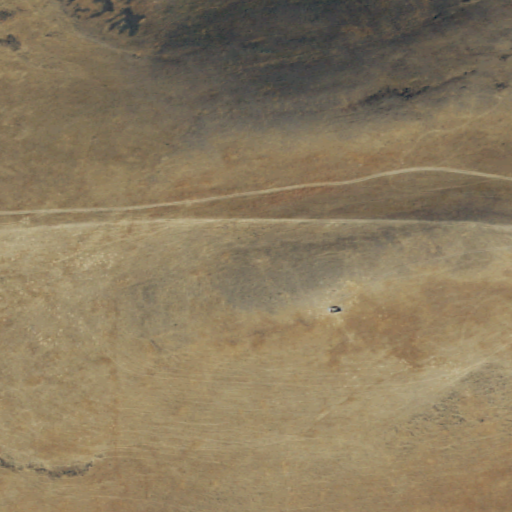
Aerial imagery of mountain in Washington named High Top containing only grassland